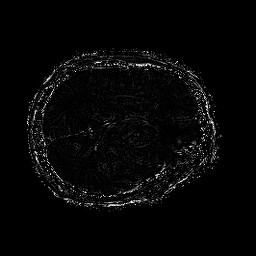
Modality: SWI
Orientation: axial
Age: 61
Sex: male
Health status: ill
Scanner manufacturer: philips
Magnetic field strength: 3 T
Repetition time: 0.031 s